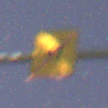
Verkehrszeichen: EndeUmleitung
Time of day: Night
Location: Outdoor (Nature)
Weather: Clear
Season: NotSpecified
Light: Natural